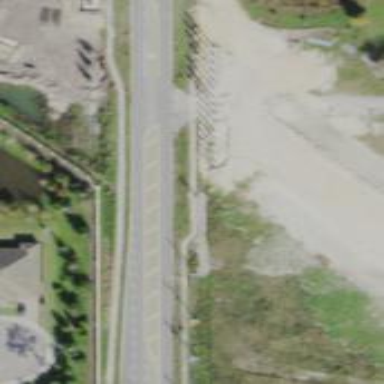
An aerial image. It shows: Asphalt surface bridge.